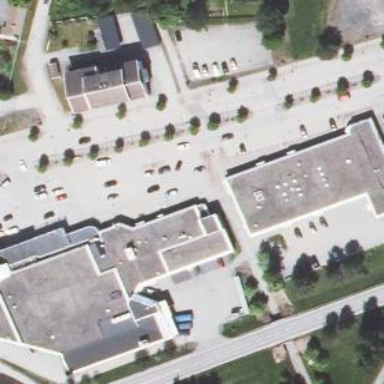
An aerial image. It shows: Supermarket building.